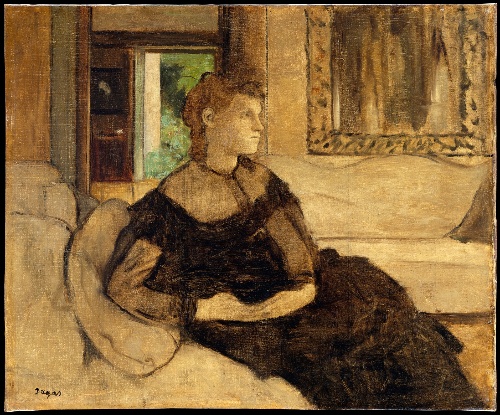
Title: Madame Théodore Gobillard (Yves Morisot, 1838–1893)
Artist: Edgar Degas
Artist bio: French, Paris 1834–1917 Paris
Date: 1869
Object type: Painting
Classification: Paintings
Medium: Oil on canvas
Dimensions: 21 3/4 x 25 5/8 in. (55.2 x 65.1 cm)
Department: European Paintings
Credit line: H. O. Havemeyer Collection, Bequest of Mrs. H. O. Havemeyer, 1929
Accession year: 1929
Repository: Metropolitan Museum of Art, New York, NY
Tags: Women|Interiors|Portraits